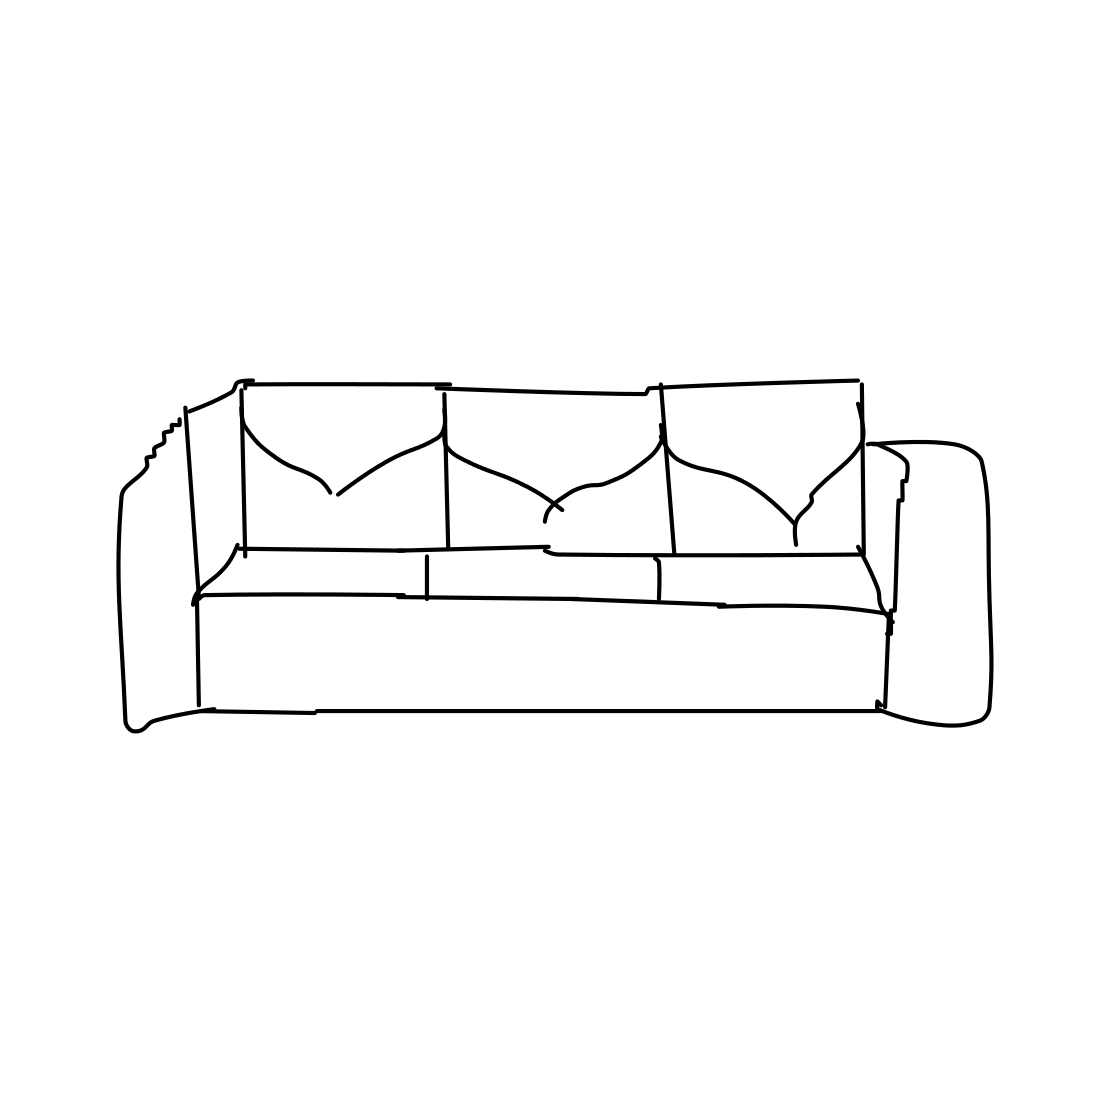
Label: couch